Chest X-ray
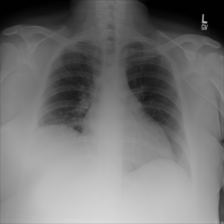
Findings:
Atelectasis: positive
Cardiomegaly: negative
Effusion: negative
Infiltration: negative
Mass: negative
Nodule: negative
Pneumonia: negative
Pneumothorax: negative
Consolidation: negative
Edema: negative
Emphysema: negative
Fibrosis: negative
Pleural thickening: negative
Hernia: negative